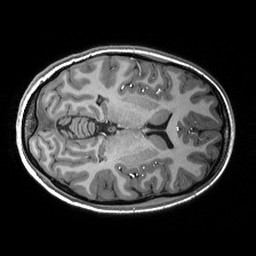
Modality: T1w
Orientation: axial
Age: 20
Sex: female
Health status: healthy
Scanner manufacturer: siemens
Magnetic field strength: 3 T
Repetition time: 2.53 s
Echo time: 0.00288 s